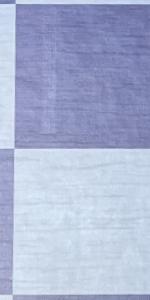
Label: Empty